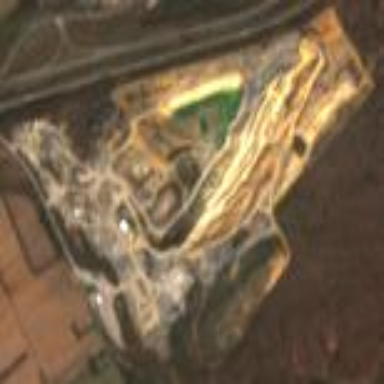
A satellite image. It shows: Quarry that is man-made.